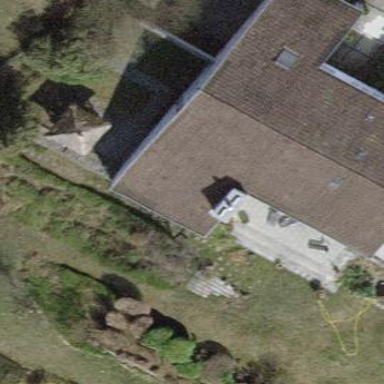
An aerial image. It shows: Building with tile roof.